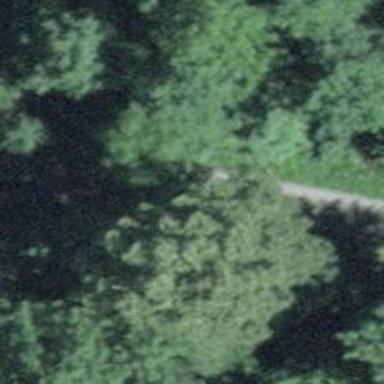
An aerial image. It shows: Service road with unpaved surface.